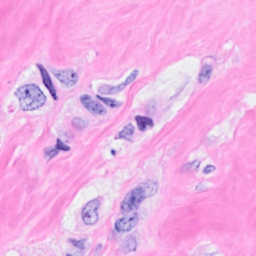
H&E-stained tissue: Breast